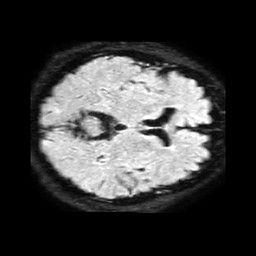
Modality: FLAIR
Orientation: axial
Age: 75
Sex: male
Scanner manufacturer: philips
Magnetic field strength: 1.5 T
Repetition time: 6 s
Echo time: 0.09989 s